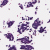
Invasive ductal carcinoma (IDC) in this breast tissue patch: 1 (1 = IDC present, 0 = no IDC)